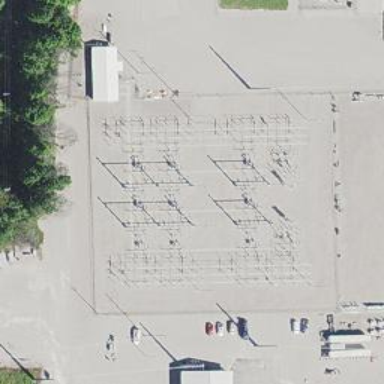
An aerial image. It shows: Switch used for power control.